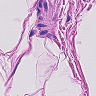
Metastatic tissue present: no